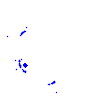
Particle: proton